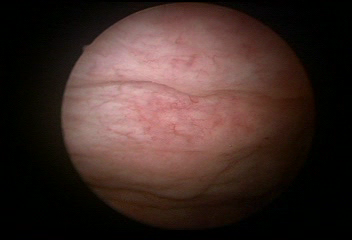
Modality: WLC
Class: Normal mucosa
Bladder cancer association: No